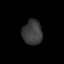
Tissue: lung
Cell type: Endothelial cells
Senescence score: 0.6074
Nuclear area (px): 484
Mean DAPI intensity: 58.085